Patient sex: M
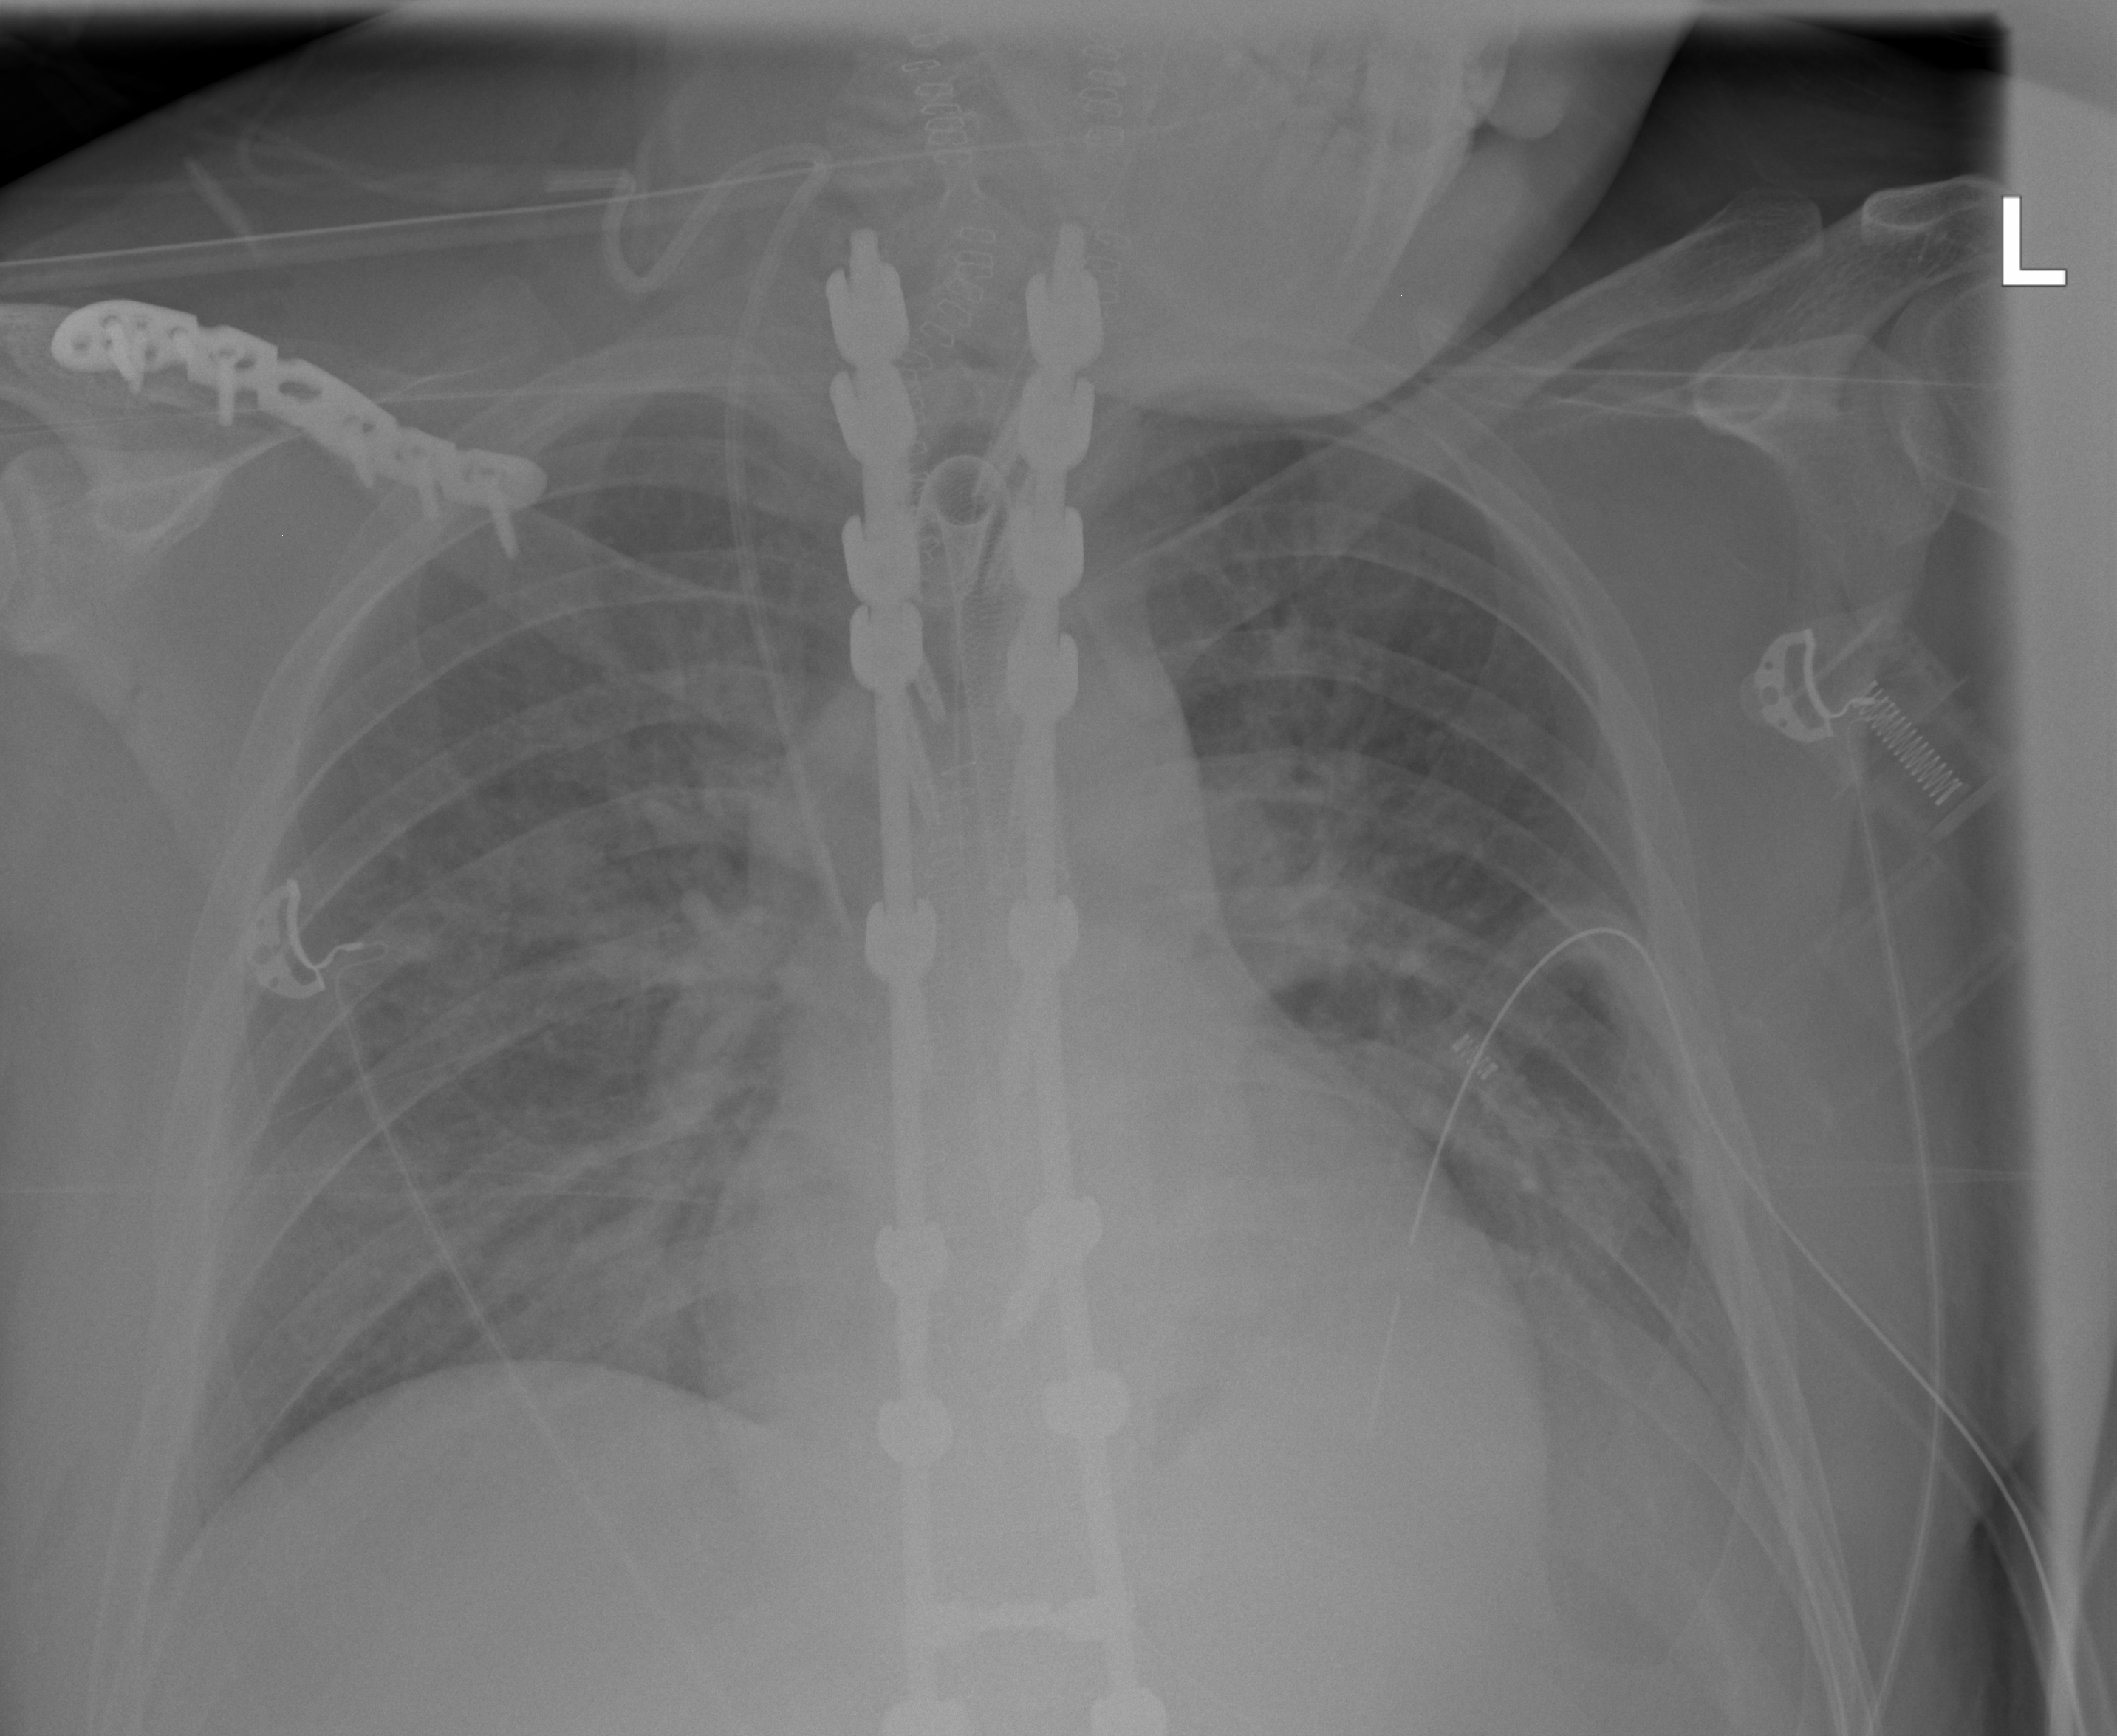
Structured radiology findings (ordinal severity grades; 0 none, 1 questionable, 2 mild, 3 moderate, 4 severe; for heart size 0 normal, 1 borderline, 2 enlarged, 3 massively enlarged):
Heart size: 1
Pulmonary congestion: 2
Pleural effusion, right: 0
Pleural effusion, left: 2
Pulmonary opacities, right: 1
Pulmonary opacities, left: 1
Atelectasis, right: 1
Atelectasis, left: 2